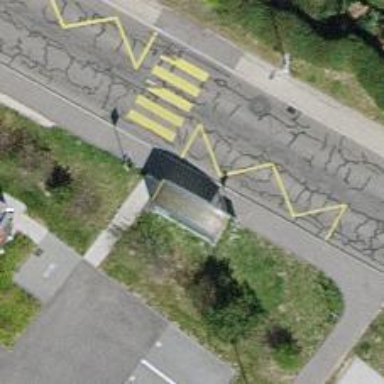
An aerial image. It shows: Bus stop with platform for public transport.